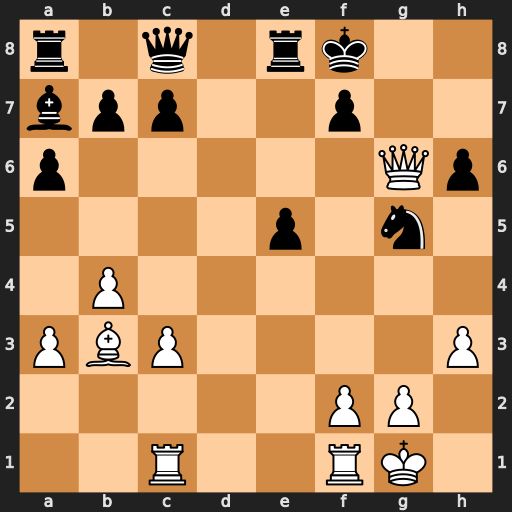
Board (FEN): r1q1rk2/bpp2p2/p5Qp/4p1n1/1P6/PBP4P/5PP1/2R2RK1
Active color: w
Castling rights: -
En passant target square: -
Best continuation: Qxh6+ Ke7 Qxg5+